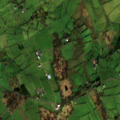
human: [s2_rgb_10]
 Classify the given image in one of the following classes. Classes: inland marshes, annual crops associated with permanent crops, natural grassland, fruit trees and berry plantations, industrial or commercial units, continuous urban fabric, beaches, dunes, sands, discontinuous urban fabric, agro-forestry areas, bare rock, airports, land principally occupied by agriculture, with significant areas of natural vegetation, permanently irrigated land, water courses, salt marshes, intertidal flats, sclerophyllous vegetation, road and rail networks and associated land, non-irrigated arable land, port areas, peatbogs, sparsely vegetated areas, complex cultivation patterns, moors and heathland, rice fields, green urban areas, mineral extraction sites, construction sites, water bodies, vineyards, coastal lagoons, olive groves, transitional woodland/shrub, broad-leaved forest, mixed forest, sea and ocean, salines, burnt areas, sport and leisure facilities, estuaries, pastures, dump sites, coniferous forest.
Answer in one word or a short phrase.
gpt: pastures